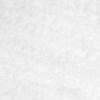
Label: no_change